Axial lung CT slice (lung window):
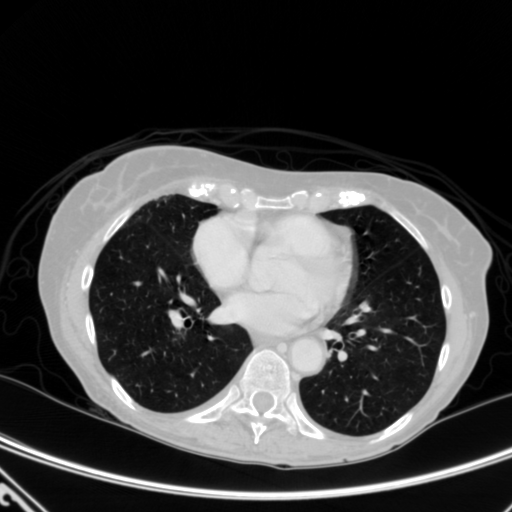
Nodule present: no